Question: ## Background:
I have a simple 'QTableWidget' with multiple rows and columns. Users can select multiple rows of cell withtin the same column at each time. (They can only select cells within the same column at one time)
Something like this:

## Objective:
I want to detect the,
1. Starting row number
2. Ending row number, and
3. Column number of the selection made upon mouse release.
## My Attempt:
I think my problem has 2 parts,
- First is to detect the 'mouse release' event. But after looking through the documentation, I could not find the 'mouse release event'. All I can see is 'Cellclicked', 'Cellchanged', etc. So, How do I detect the mouse release event in 'QTableWidget'?- Second is to get the 'Row' and 'Column' number of selections.I found that there is this function called 'selectedIndexes()' which helps me get the indexes. Something like this:'''
for item in self.calendar.selectedIndexes():
print item.row(),item.column()
'''
But I am not sure if this is the right way to do it. All I want is to check at which row does the selection starts and ends, plus the column that the selection is being made. Any good way to do it?
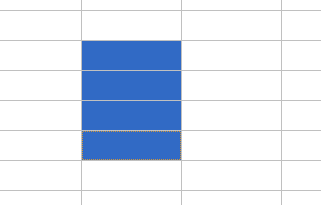
Answer: The idea behind this code is to create a custom QTableWidget class that is adding a mouse release event.
'''
from PyQt4 import QtCore, QtGui
class CustomQTableWidget(QtGui.QTableWidget):
def __init__(self, *args, **kwargs):
QtGui.QTableWidget.__init__(self, *args, **kwargs)
#Fill Qtable
self.insertColumn (0)
self.insertColumn (1)
self.insertColumn (2)
self.insertColumn (3)
self.insertRow (0)
self.insertRow (1)
self.insertRow (2)
self.insertRow (3)
self.insertRow (4)
self.insertRow (5)
self.insertRow (6)
def mouseReleaseEvent(self, event):
if event.button() == QtCore.Qt.LeftButton: #Release event only if done with left button, you can remove if necessary
#Your code should go here
indexSelection = []
for item in self.selectedIndexes():
indexSelection.append( str(item.row())+ "-" + str(item.column()) )
print indexSelection
class MyDialog(QtGui.QDialog):
def __init__(self, parent=None):
super(MyDialog, self).__init__(parent)
self.tableWidget = CustomQTableWidget() #Create a custom QtableWidget
hbox = QtGui.QHBoxLayout() #Put stuff in a layout...
hbox.addWidget(self.tableWidget) #...
self.setLayout(hbox) #...
if __name__ == '__main__':
import sys
app = QtGui.QApplication(sys.argv)
w = MyDialog()
w.show()
sys.exit(app.exec_())
'''
This output should look like this when releasing the left button:
'''
>>> ['1-1', '2-1', '3-1', '4-1', '5-1']
'''
I guess you will be able to use the returned data according to your needs.